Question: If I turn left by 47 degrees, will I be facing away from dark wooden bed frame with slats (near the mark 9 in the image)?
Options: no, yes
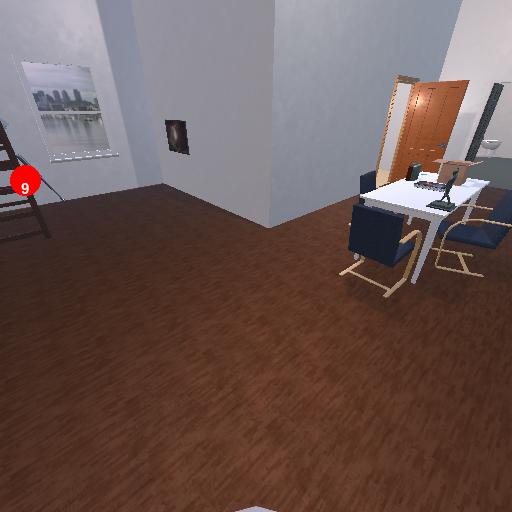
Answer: no